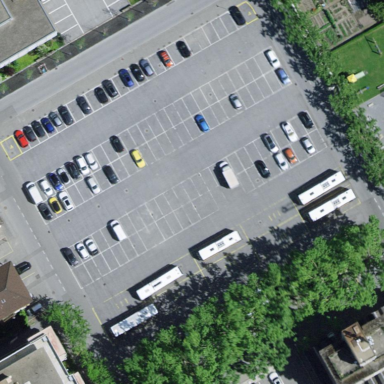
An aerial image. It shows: Parking area with surface.